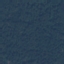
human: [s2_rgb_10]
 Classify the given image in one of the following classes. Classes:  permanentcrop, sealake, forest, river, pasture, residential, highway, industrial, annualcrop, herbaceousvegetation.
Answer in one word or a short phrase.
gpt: Forest